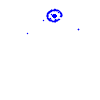
Particle: pion